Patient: sex M, age 61
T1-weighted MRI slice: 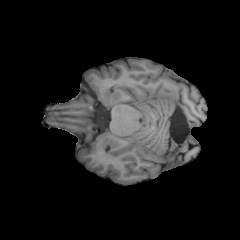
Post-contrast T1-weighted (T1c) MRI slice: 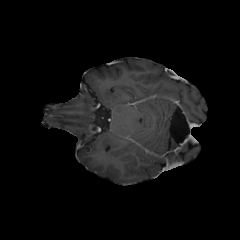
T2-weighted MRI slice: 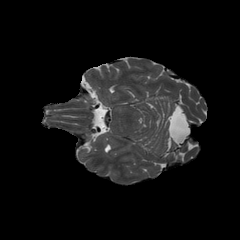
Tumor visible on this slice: no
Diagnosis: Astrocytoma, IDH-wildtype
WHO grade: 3